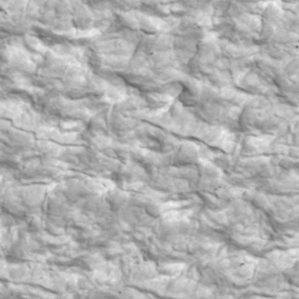
Label: non_frost